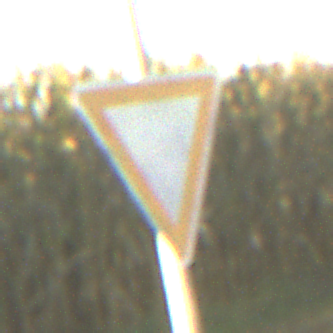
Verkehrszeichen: VorfahrtGewaehren
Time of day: SunriseSunset
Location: Outdoor (RoadRail)
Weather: Clear
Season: NotSpecified
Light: Natural